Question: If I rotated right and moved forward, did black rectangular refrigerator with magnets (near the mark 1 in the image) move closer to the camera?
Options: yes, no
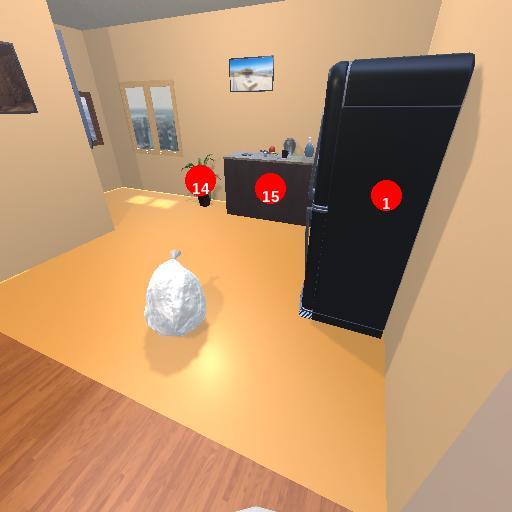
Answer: yes